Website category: sports
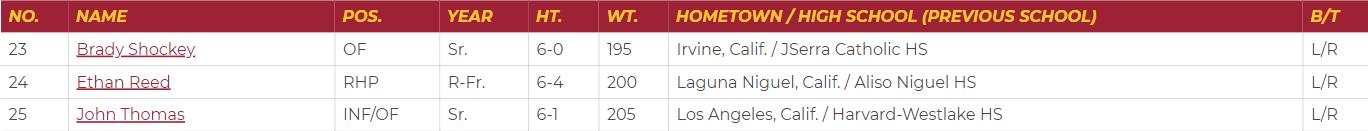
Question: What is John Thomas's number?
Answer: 25

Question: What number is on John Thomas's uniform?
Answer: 25

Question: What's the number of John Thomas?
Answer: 25

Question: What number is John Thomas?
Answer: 25

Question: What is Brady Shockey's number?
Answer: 23

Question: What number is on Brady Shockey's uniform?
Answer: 23

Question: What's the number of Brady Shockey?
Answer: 23

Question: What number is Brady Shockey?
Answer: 23

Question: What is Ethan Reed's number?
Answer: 24

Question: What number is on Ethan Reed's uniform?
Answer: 24

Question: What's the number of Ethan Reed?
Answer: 24

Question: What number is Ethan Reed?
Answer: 24

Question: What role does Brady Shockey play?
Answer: OF

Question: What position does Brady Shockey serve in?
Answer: OF

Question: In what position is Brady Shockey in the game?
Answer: OF

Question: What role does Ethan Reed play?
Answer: RHP

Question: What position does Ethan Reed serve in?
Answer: RHP

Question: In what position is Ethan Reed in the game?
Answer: RHP

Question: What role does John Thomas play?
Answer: INF/OF

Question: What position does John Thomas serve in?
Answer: INF/OF

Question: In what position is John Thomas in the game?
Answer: INF/OF

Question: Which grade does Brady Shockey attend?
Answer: Sr.

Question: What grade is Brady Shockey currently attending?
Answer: Sr.

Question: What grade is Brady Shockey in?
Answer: Sr.

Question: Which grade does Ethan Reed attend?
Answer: R-Fr.

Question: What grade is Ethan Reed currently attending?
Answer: R-Fr.

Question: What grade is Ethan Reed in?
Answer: R-Fr.

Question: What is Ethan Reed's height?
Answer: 6-4

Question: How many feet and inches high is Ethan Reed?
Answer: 6-4

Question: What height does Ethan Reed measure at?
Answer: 6-4

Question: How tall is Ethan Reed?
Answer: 6-4

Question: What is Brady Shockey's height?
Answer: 6-0

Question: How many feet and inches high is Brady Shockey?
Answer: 6-0

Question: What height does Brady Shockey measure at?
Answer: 6-0

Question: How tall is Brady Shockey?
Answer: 6-0

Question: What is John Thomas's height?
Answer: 6-1

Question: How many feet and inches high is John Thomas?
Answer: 6-1

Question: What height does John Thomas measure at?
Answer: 6-1

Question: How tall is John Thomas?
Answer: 6-1

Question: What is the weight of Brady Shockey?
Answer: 195

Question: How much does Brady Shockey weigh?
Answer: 195

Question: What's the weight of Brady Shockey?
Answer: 195

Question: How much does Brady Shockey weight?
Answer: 195

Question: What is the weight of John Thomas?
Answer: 205

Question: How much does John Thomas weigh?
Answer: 205

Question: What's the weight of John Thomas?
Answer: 205

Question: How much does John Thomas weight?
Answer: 205

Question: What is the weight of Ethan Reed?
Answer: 200

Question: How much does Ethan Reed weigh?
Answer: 200

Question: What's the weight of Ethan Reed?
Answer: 200

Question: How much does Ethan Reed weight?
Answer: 200

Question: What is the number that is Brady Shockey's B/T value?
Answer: L/R

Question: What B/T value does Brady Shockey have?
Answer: L/R

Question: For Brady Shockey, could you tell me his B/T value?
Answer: L/R

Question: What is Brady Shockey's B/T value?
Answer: L/R

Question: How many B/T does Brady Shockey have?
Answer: L/R

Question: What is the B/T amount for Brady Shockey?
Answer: L/R

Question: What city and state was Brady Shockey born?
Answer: Irvine, Calif.

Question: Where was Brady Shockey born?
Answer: Irvine, Calif.

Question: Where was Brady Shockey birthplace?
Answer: Irvine, Calif.

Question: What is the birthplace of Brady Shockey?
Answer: Irvine, Calif.

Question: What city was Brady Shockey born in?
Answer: Irvine, Calif.

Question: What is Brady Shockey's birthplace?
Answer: Irvine, Calif.

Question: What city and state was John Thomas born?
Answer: Los Angeles, Calif.